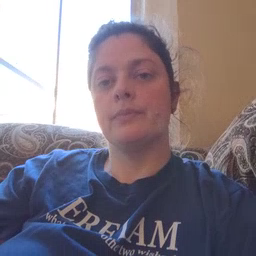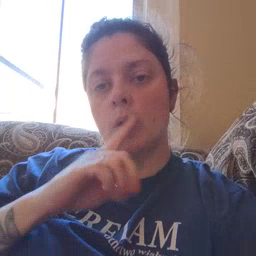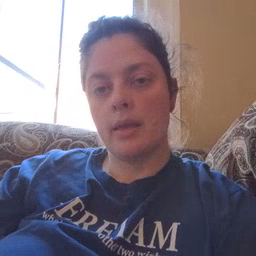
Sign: quiet